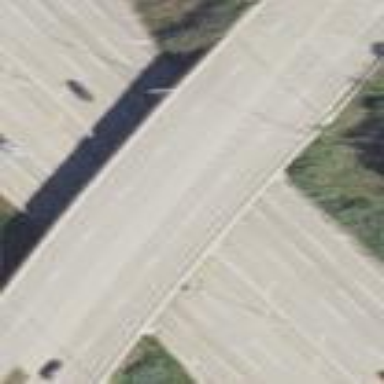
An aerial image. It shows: Bridge with beam structure.